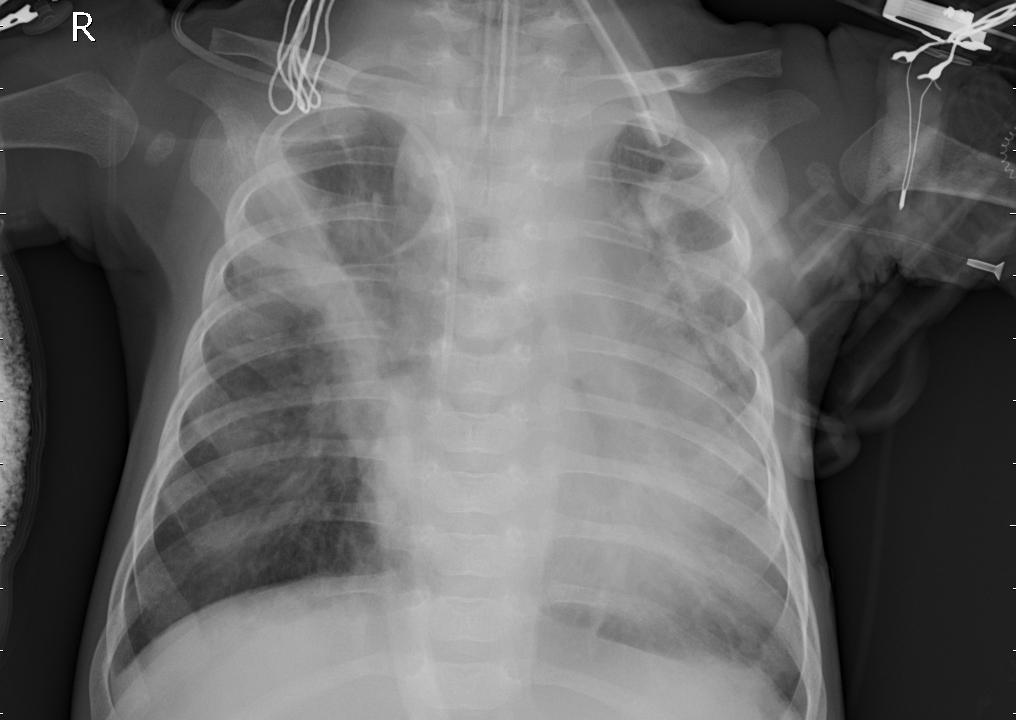
Diagnosis: PNEUMONIA